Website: home-depot
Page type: customer-info-address
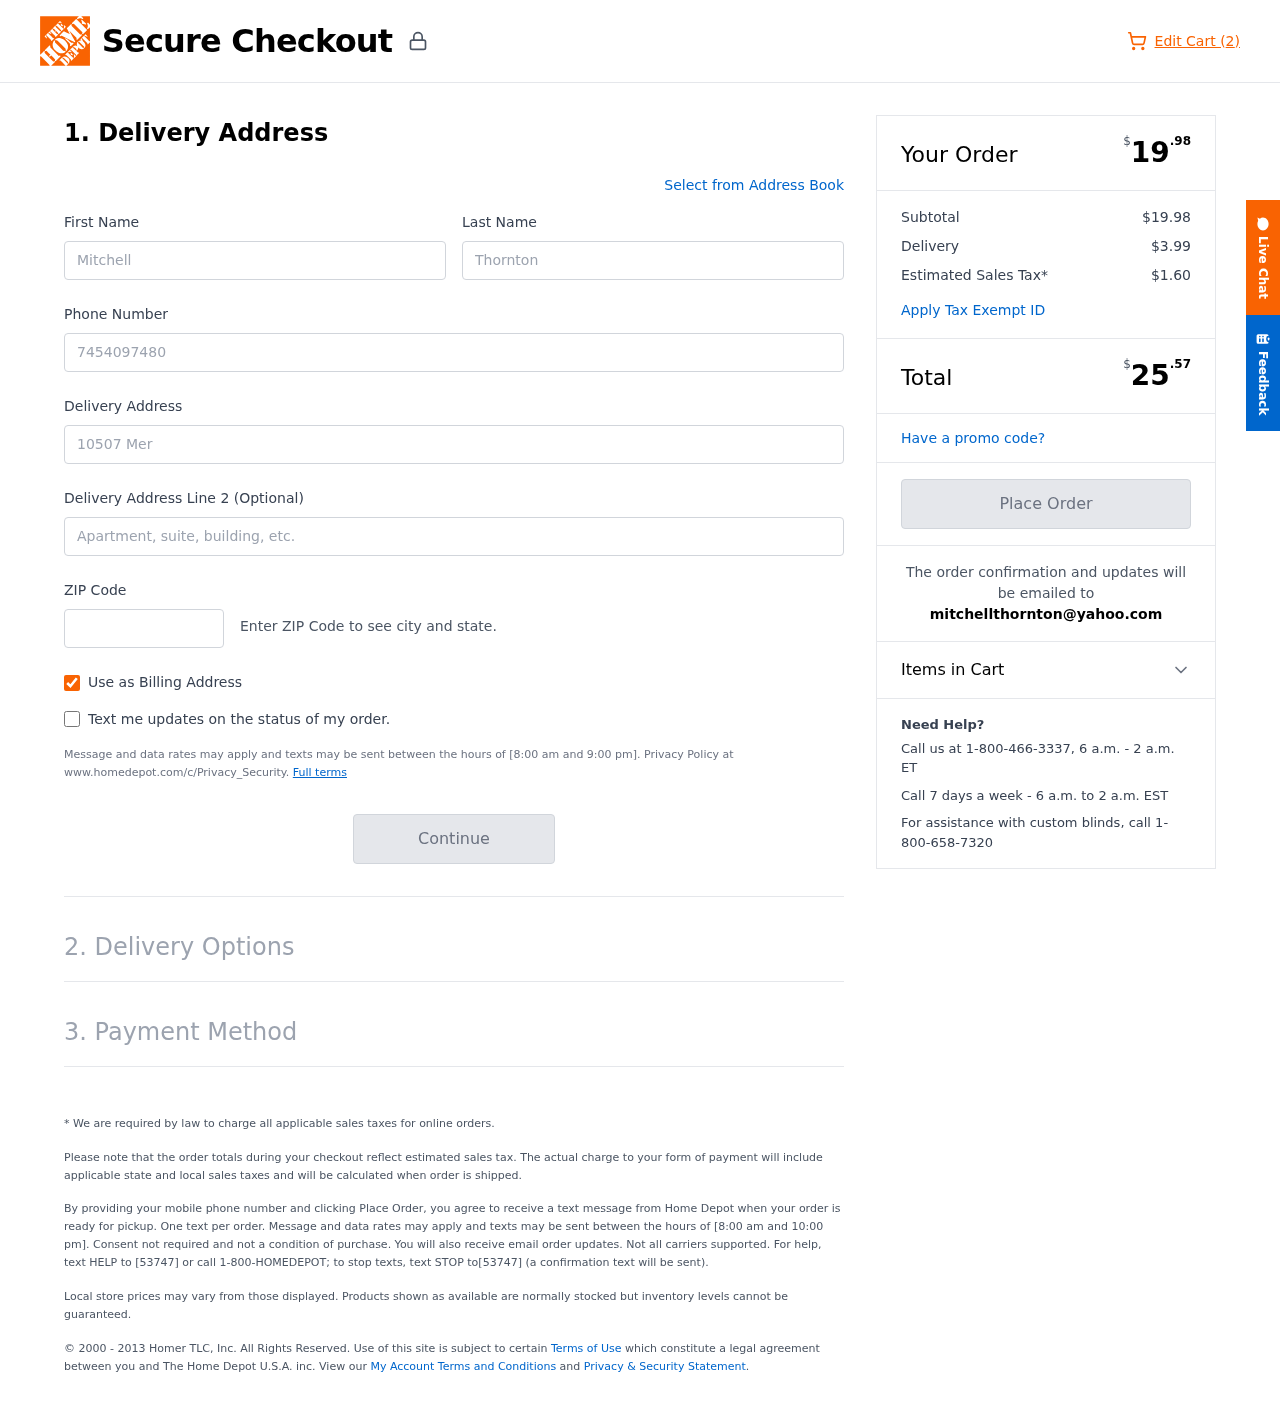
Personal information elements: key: PII_EMAIL
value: mitchellthornton@yahoo.com
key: PII_FIRSTNAME
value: Mitchell
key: PII_LASTNAME
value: Thornton
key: PII_PHONE
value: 7454097480
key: PII_POSTCODE
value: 17670
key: PII_STREET
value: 10507 Mercado Cape Suite 788
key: PII_STREET2
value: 498 Nancy Drive
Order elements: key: ORDER_NUM_ITEMS
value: Edit Cart (2)
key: ORDER_SUBTOTAL_HEADER
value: $19.98
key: ORDER_SUBTOTAL
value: $19.98
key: ORDER_SHIPPING_COST
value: $3.99
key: ORDER_TAX
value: $1.60
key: ORDER_TOTAL2
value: $25.57